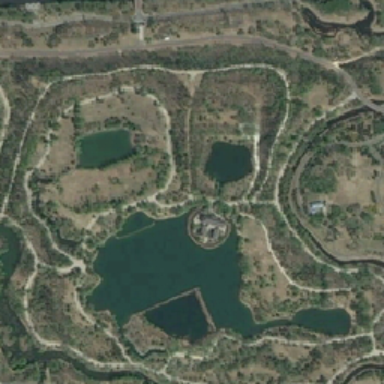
Here is a park near a river .